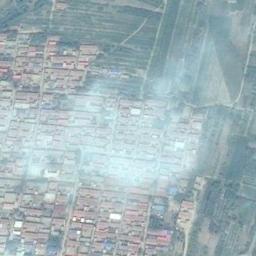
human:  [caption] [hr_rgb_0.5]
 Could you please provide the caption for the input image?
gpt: The white cloud is above many buildings .

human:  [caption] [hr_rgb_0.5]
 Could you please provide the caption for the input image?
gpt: Light white clouds over the city .

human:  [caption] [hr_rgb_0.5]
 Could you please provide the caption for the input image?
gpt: The stratus clouds are located above the city .

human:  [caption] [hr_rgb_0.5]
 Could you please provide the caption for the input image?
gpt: There are gauzy clouds over a residential area .

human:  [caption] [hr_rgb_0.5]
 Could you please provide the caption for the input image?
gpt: A white cloud floats above the forest and river .